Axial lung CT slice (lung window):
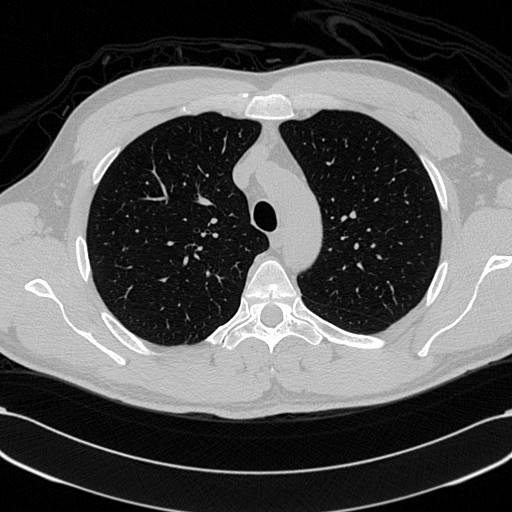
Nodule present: no